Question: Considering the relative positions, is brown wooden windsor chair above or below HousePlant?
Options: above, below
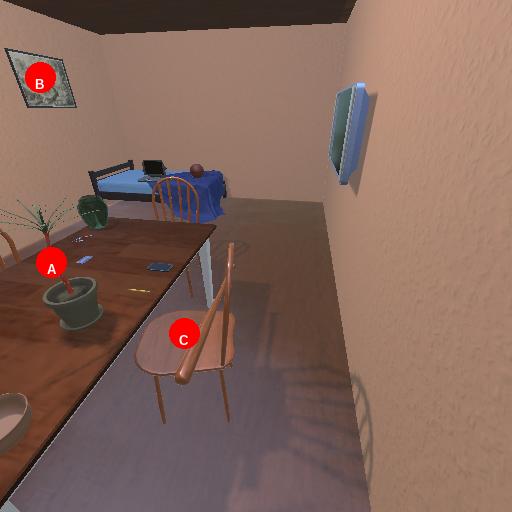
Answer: above